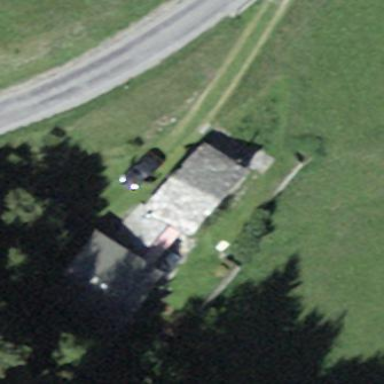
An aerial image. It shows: Hut with gabled roof oriented across.